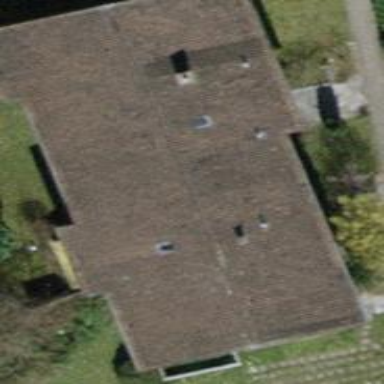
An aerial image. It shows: Building with pitched roof.